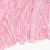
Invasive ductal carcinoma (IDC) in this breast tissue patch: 0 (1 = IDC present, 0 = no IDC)